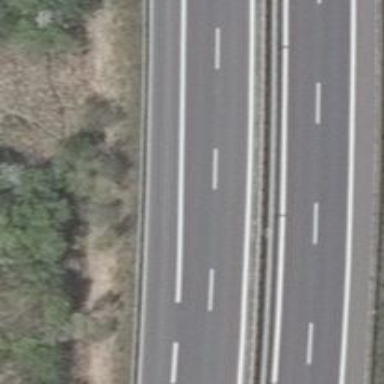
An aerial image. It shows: Asphalt motorway of trunk classification.